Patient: sex M, age 63
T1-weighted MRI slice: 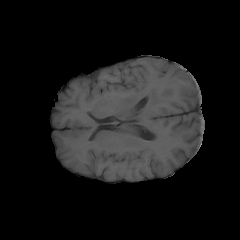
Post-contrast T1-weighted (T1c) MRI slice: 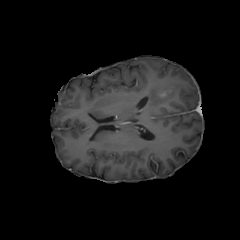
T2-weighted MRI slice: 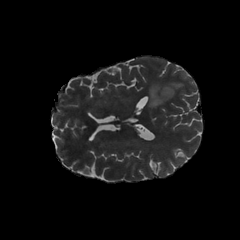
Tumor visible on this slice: yes
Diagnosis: Glioblastoma, IDH-wildtype
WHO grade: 4